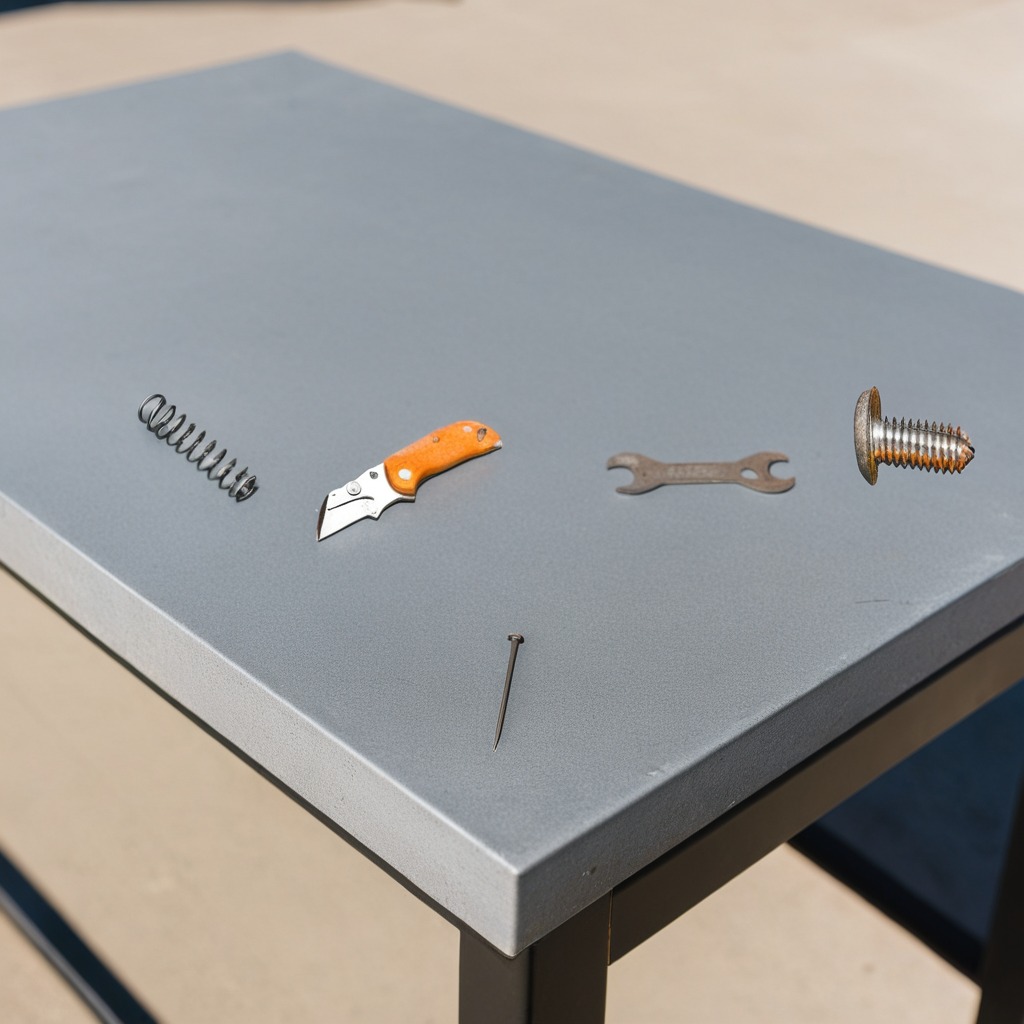
A utility knife, a metal machine screw, an iron nail, a coiled metal spring, and a wrench are lying on the clean utility table.